Question: Question is related to CoreData. I have created 2 entities in Coredata. One is DocumentReference and another is DocumentData.
DocumentReference contains below attributes:
id - Primary Key
docId - Reference of document Id in documentData Entity
name - Name of the document
DocumentData contains below attributes:
id - Primary Key
data - Actual content of the document.
DocumentReference can have reference of same document multiple times with only one entry in DocumentData Entity. Relationship for the same have also been created.
Issue which i am facing is that when i delete a DocumentReference, Document from DocumentData table should only be delete when there are no references of the document left in the DocumentReference table.

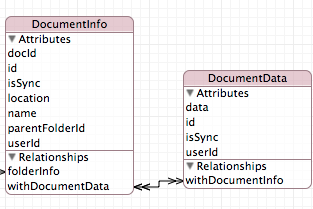
Answer: You since the DocumentReference has a to-many relationship with DocumentData, you can check the count of the referenced documents which is a NSSet. Like this, where hasDocumentDatas is the to many relationship:
'''
-(if DocumentReference.hasDocumentDatas.count <1){
// Delete
}
else {
NSLog(@"DocumentReference has still %d documents referenced",DocumentReference.hasDocumentDatas.count);
}
'''